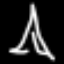
Label: The Eiffel Tower